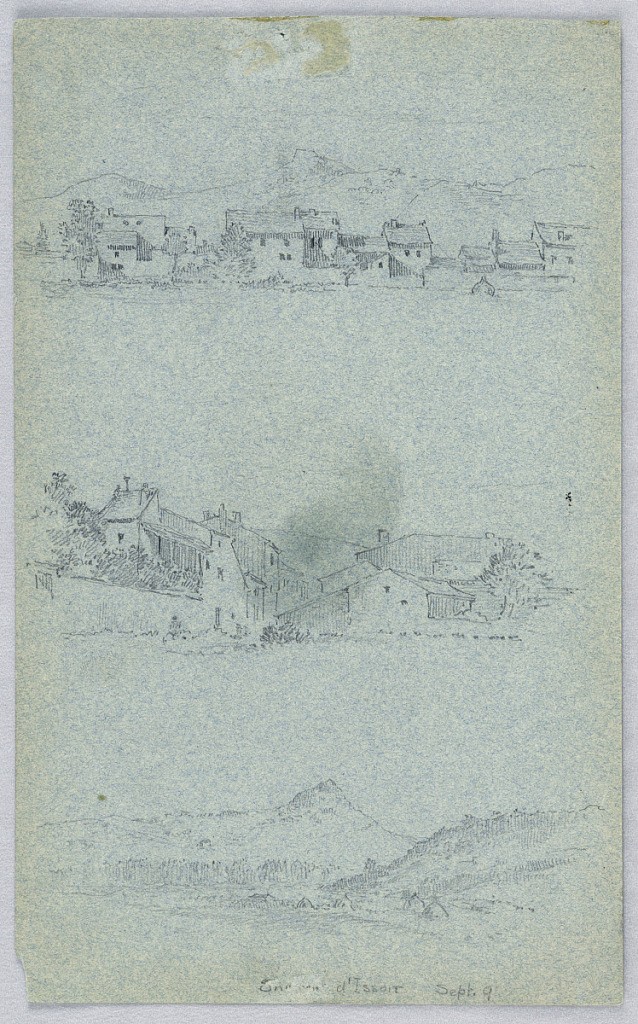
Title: Sketches of Landscapes
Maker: Arnold William Brunner, American, 1857–1925
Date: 1883
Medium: Graphite on blue-grey paper
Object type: Drawing
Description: Three sketches top and center, houses of town with mountains beyond. Bottom, mountain and valley.